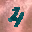
Label: 4